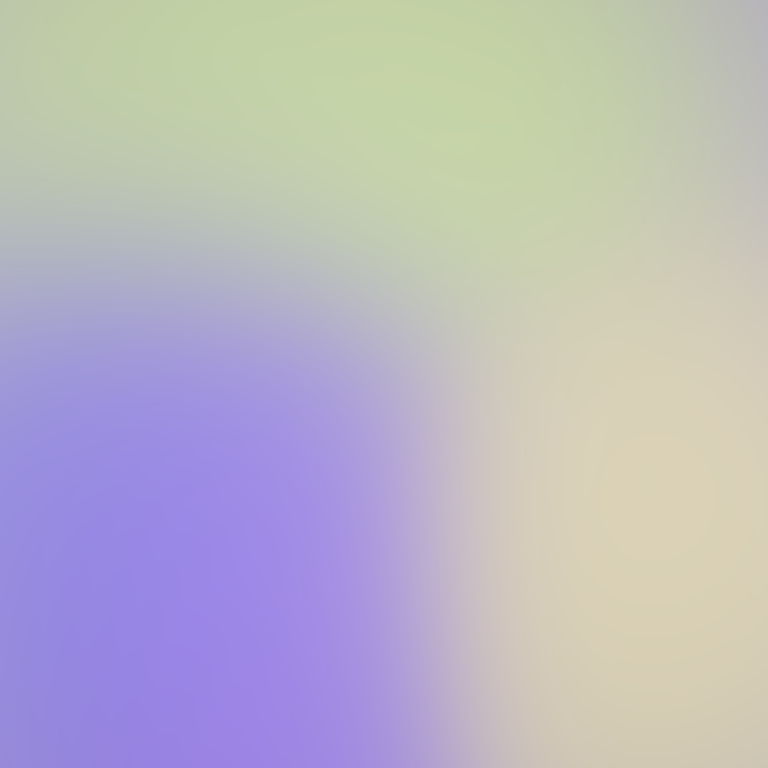
Abstract light effect, smooth gradient from soft lavender to pale yellow, serene atmosphere, diffuse light, no room, no furniture, no objects.